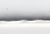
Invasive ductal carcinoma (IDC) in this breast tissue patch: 0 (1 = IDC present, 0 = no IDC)